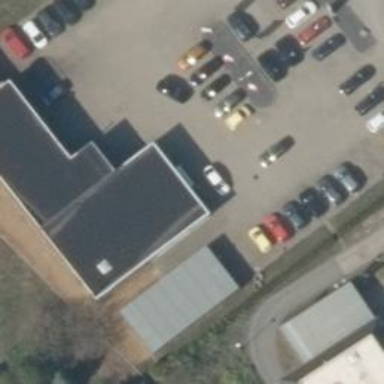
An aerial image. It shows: Retail building.